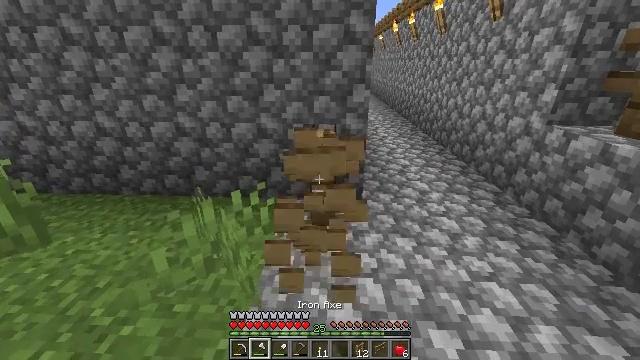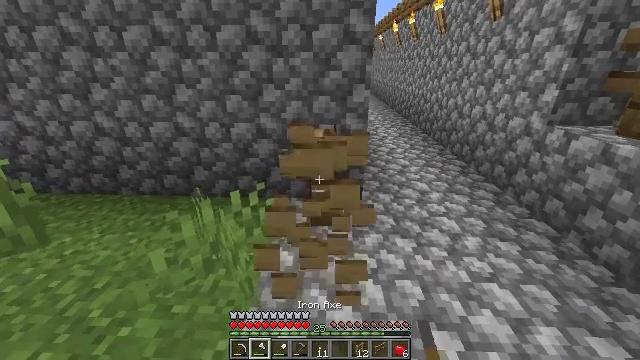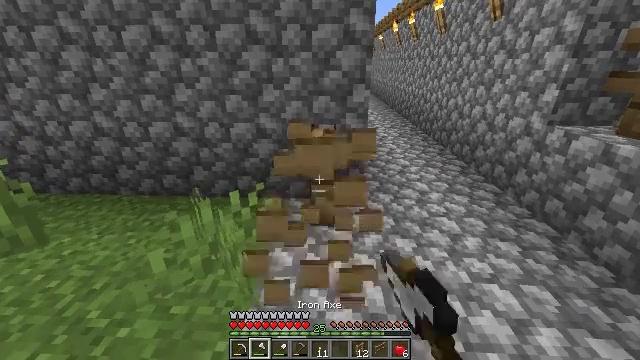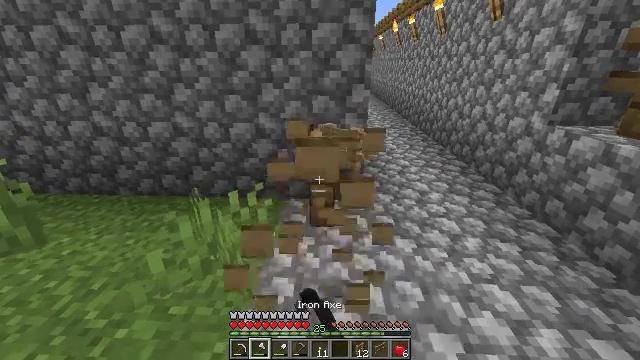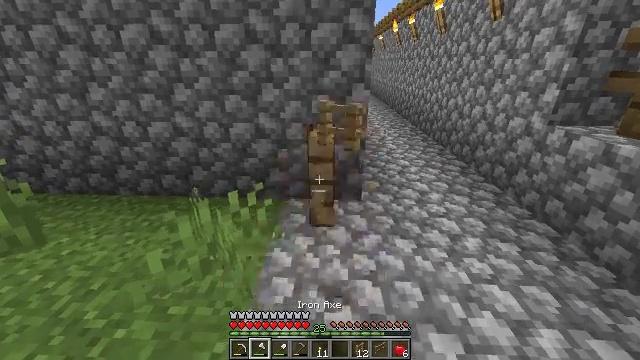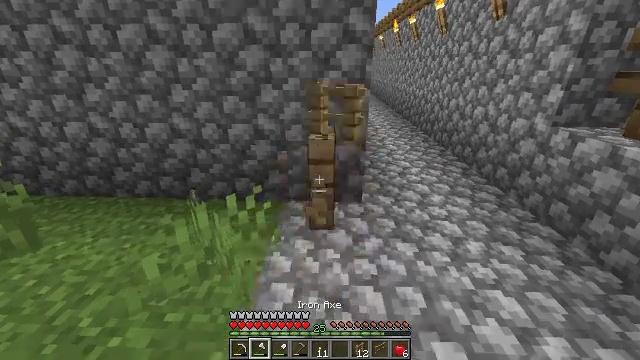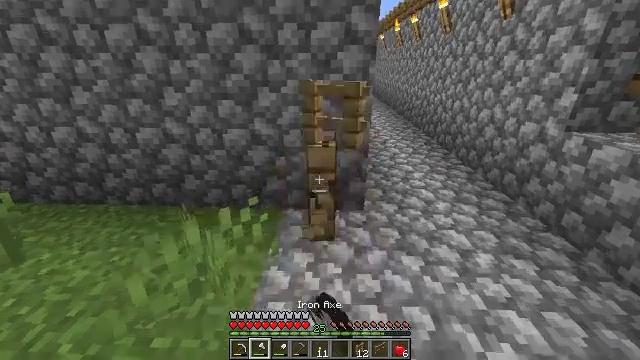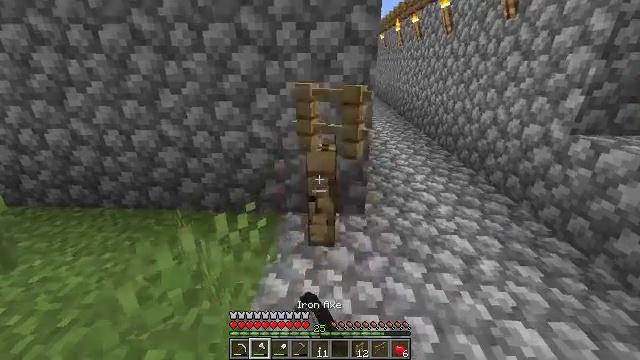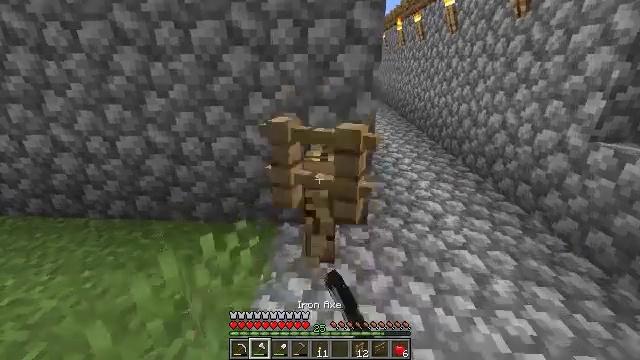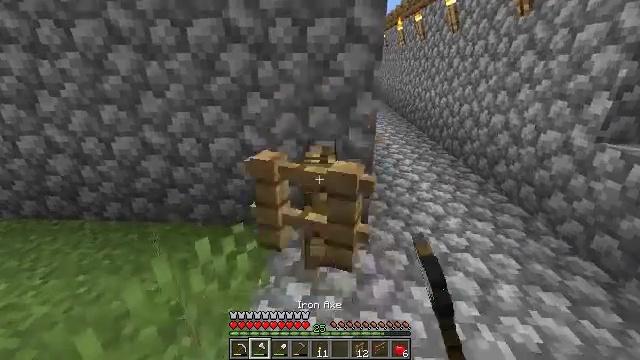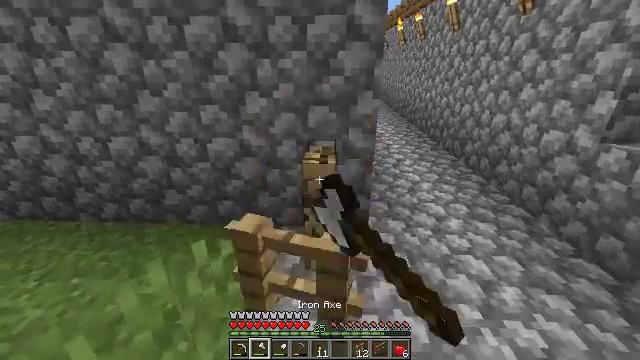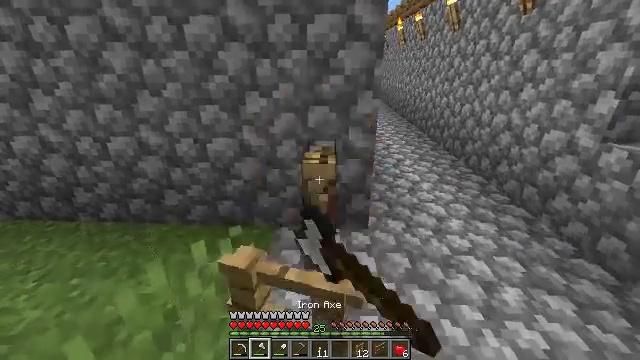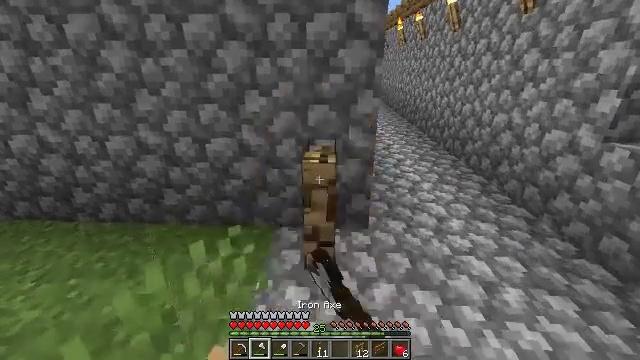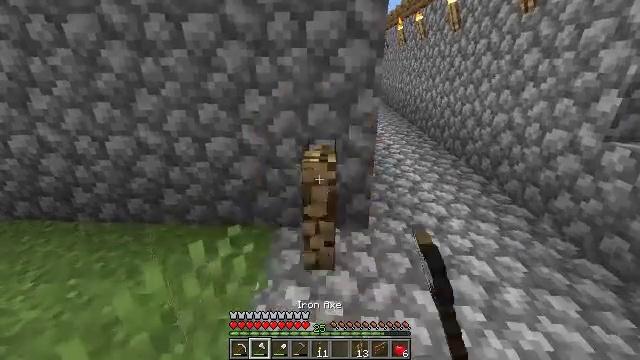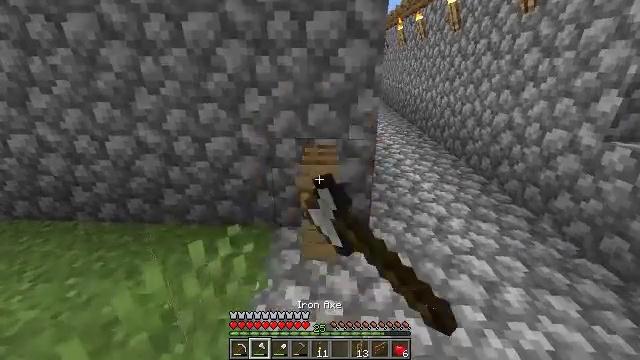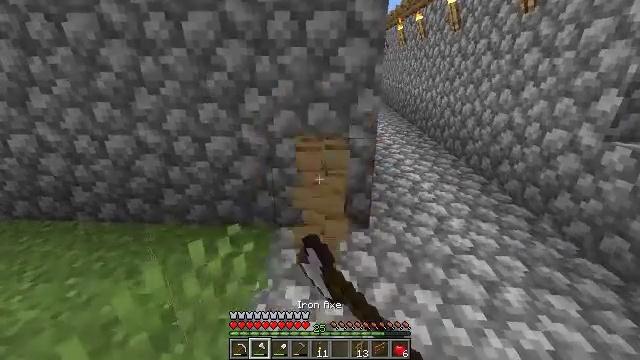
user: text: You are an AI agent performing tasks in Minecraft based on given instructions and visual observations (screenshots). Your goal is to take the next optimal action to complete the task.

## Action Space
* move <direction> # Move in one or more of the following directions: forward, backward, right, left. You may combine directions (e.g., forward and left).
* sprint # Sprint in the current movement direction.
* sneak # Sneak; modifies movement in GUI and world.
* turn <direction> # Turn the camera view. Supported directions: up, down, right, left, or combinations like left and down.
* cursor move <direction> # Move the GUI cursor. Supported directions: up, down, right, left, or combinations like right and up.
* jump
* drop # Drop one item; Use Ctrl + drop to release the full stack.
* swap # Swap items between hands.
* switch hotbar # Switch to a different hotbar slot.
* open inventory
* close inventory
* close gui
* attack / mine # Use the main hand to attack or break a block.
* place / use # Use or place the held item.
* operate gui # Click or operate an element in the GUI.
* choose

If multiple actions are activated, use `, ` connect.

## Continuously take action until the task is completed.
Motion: motion action
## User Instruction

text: Gather the oak fence pieces.
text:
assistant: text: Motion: attack / mine
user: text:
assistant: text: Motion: attack / mine
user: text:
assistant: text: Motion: attack / mine
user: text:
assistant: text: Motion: attack / mine
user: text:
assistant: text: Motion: move forward, attack / mine
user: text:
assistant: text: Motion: move forward, attack / mine
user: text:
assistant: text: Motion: move forward, attack / mine
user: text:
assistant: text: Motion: attack / mine
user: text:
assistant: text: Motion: attack / mine
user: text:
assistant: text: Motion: attack / mine
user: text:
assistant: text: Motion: attack / mine
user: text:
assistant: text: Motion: attack / mine
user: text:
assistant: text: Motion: attack / mine
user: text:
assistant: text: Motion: attack / mine
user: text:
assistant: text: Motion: attack / mine
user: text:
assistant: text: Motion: no_op
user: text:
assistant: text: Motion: no_op
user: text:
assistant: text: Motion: move forward
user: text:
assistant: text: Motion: no_op